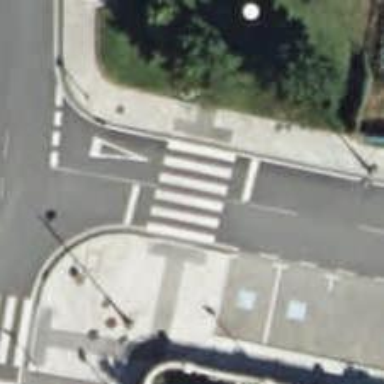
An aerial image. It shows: Uncontrolled crossing on the road.